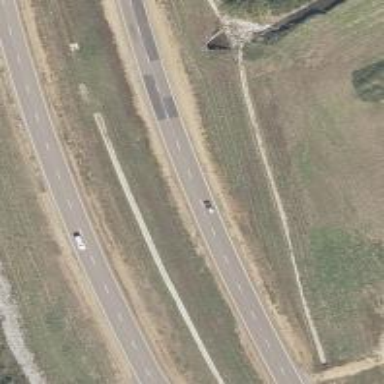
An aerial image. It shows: Primary highway with dual carriageway surfaced with asphalt.